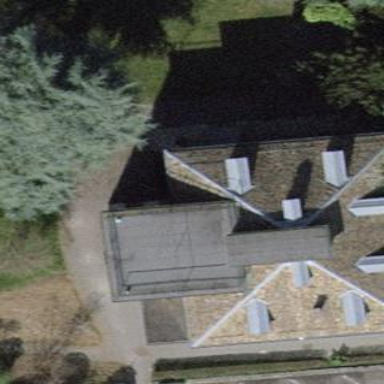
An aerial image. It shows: Public building with pyramidal roof shape.